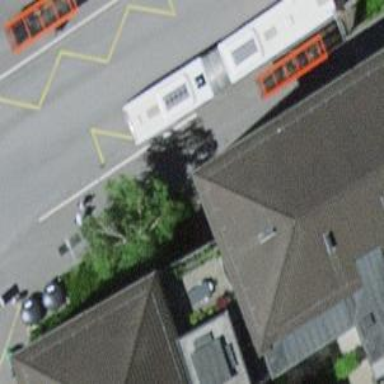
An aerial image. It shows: Bus stop with sheltered platform for public transport.